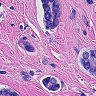
Metastatic tissue present: yes